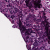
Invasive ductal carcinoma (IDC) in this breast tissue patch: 0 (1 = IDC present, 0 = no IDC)